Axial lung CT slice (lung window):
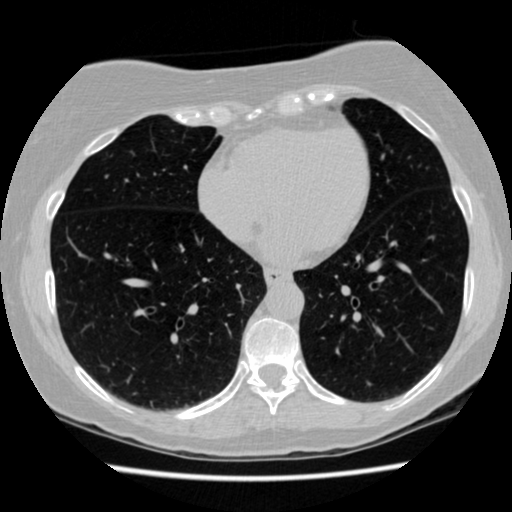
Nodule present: no